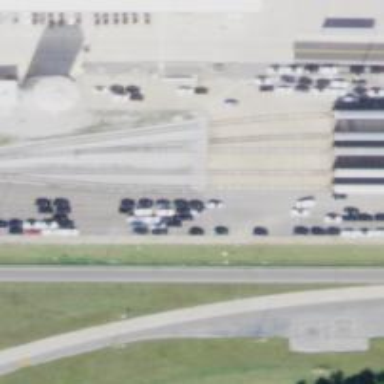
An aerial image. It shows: Railway spur service.